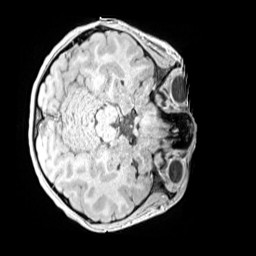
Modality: MP2RAGE
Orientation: axial
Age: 10
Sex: female
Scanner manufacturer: siemens
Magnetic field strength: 3 T
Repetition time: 4 s
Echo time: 0.00299 s